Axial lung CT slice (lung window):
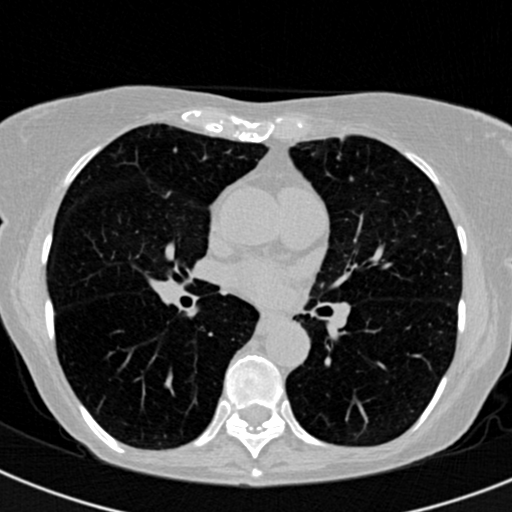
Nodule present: no